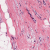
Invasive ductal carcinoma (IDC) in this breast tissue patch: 0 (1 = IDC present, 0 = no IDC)